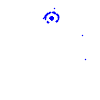
Particle: kaon